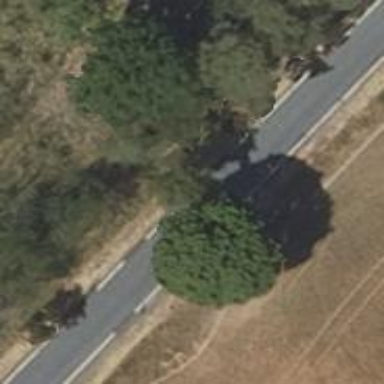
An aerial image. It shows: Deciduous broadleaved tree.